Question: I have an 'IFrame' loading multiple pages, after the page submits the 'C#' Behind code uses Server.Transfer to move the 'IFrames' view to my Success page.
When I check the 'src' on the onload event it always shows the 'src' path to the original page and not my success page.
This is how I check the 'src':
'''
var arr = $('#IFrameDam').attr('src').split('.');
var src = arr[0].toString() + "." + arr[1].toString();
if (src == "GISuccess.aspx" || src == "GIFailed.aspx" || src == "GIConstruction.aspx") {
//do something
}
'''
---
Edit
Using 'var action = $('#IFrameDam')[0].contentWindow.location;'
Still does not get me GISuccess.aspx

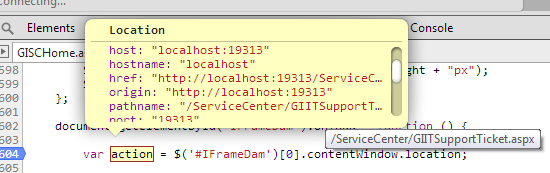
Answer: 'src' attribute of an 'iframe' is a property that exists outside the page displayed in the 'iframe'. Navigation inside the 'iframe' does not change it. If the 'iframe' and the parent page are on the same domain, you can establish javascript communication between them and obtain 'iframe.contentWindow.location'.
About 'Server.Transfer'. When a browser window is told to obtain content (e.g. html page) from a url, it contacts the server at that url to get the response content. For the browser, html that comes back corresponds to that url. When you use 'Server.Transfer', the html output from the page to which you transfer is the response content, regardless of what the actual (true) url of the latter page is. When 'Response.Redirect' is used - it goes back to the browser telling it to obtain the content from the new url specified in 'Redirect'.